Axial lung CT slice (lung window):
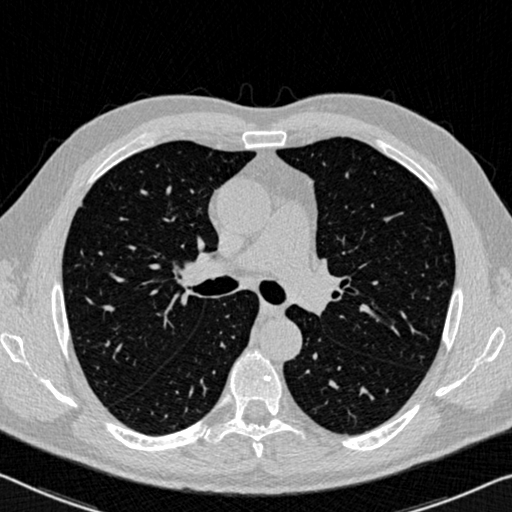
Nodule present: no